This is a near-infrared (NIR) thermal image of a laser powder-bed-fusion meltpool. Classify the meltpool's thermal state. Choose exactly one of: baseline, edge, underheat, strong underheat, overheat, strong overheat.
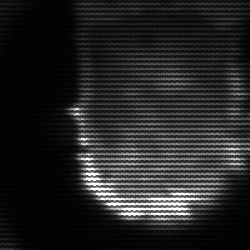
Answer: baseline